Field crop: maize
Growth stage: 2
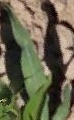
Species: maize